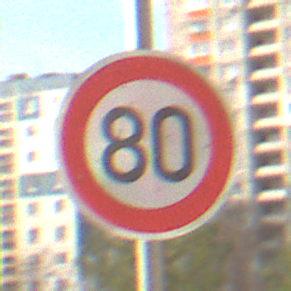
Verkehrszeichen: Geschwindigkeit80
Umgebung: Outdoor, Urban
Tageszeit: MorningAfternoon
Wetter: PartlyCloudy
Licht: Natural
Jahreszeit: NotSpecified
Kontrast: HighContrast